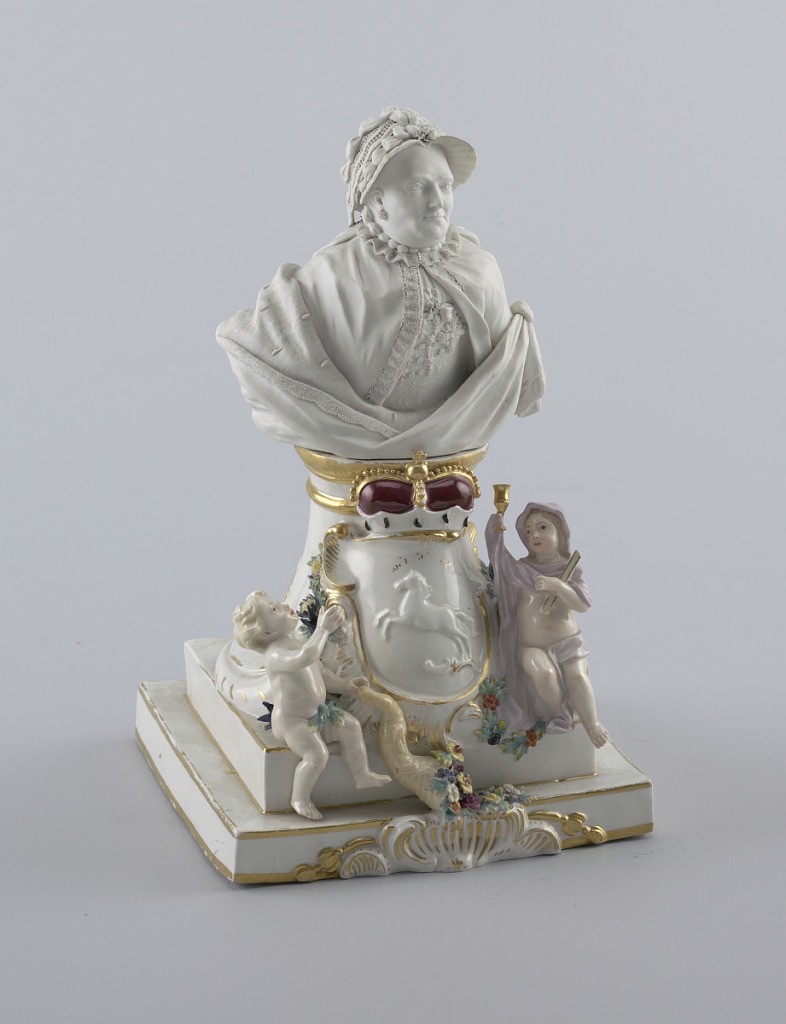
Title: Bust of Frederica-Albertina, Abbess of Steterburg
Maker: Fürstenberg Porcelain Manufactory, German, established 1747
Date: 1770–1775
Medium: biscuit, hard paste porcelain, vitreous enamel, gold
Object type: bust
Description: Bisque bust of Frederica Albertina, Abbess of Steterburg. On the plinth, a crowned shield with a horse, flanked by putti, one with a raised cup.